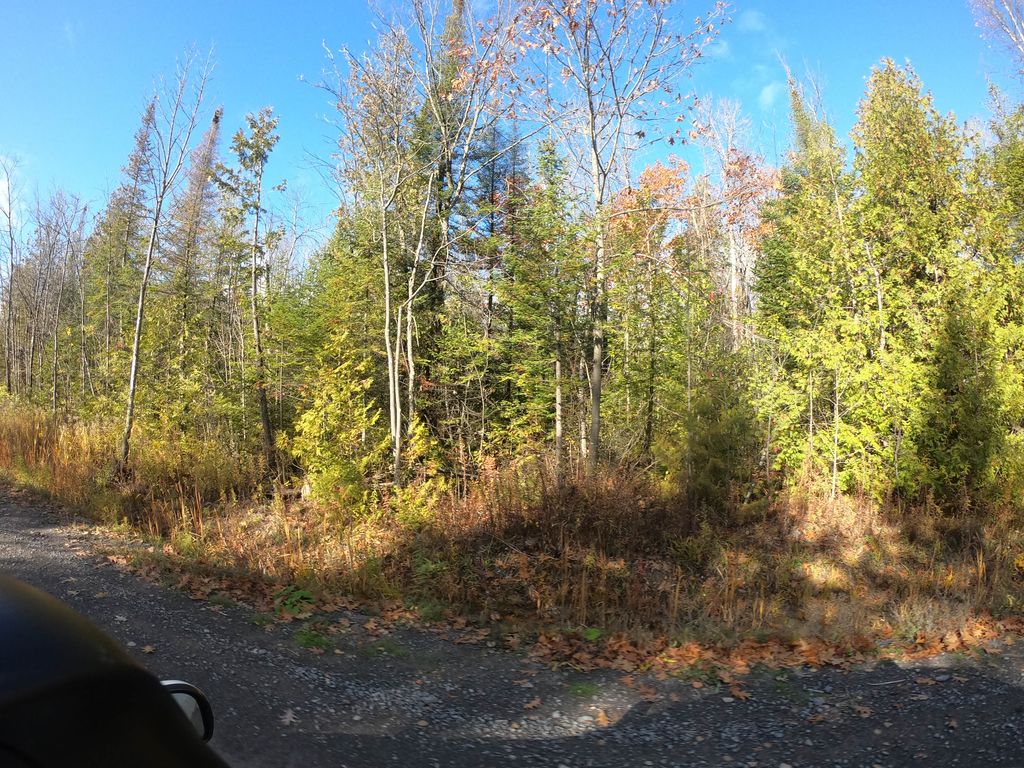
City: ottawa-gatineau